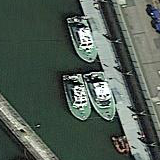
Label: civil